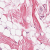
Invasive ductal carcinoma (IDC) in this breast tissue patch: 0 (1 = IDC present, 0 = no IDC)